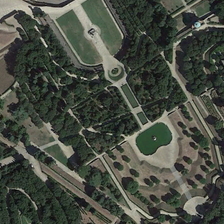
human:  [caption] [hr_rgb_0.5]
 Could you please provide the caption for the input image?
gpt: there are many dense trees and lawns around the square .

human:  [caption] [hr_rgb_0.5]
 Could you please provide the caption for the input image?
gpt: there are many dense trees and lawns around the square .

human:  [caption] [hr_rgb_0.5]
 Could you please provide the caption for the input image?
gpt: the area of the square is very large .

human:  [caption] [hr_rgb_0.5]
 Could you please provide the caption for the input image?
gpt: the area of the square is very large .

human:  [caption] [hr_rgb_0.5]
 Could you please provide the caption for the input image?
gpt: there are many dense trees and lawns around the square .